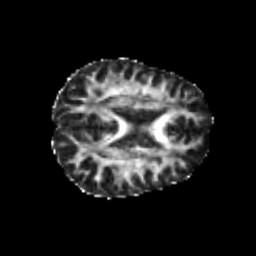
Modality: FA
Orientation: axial
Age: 26
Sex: female
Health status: healthy
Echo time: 0.074 s